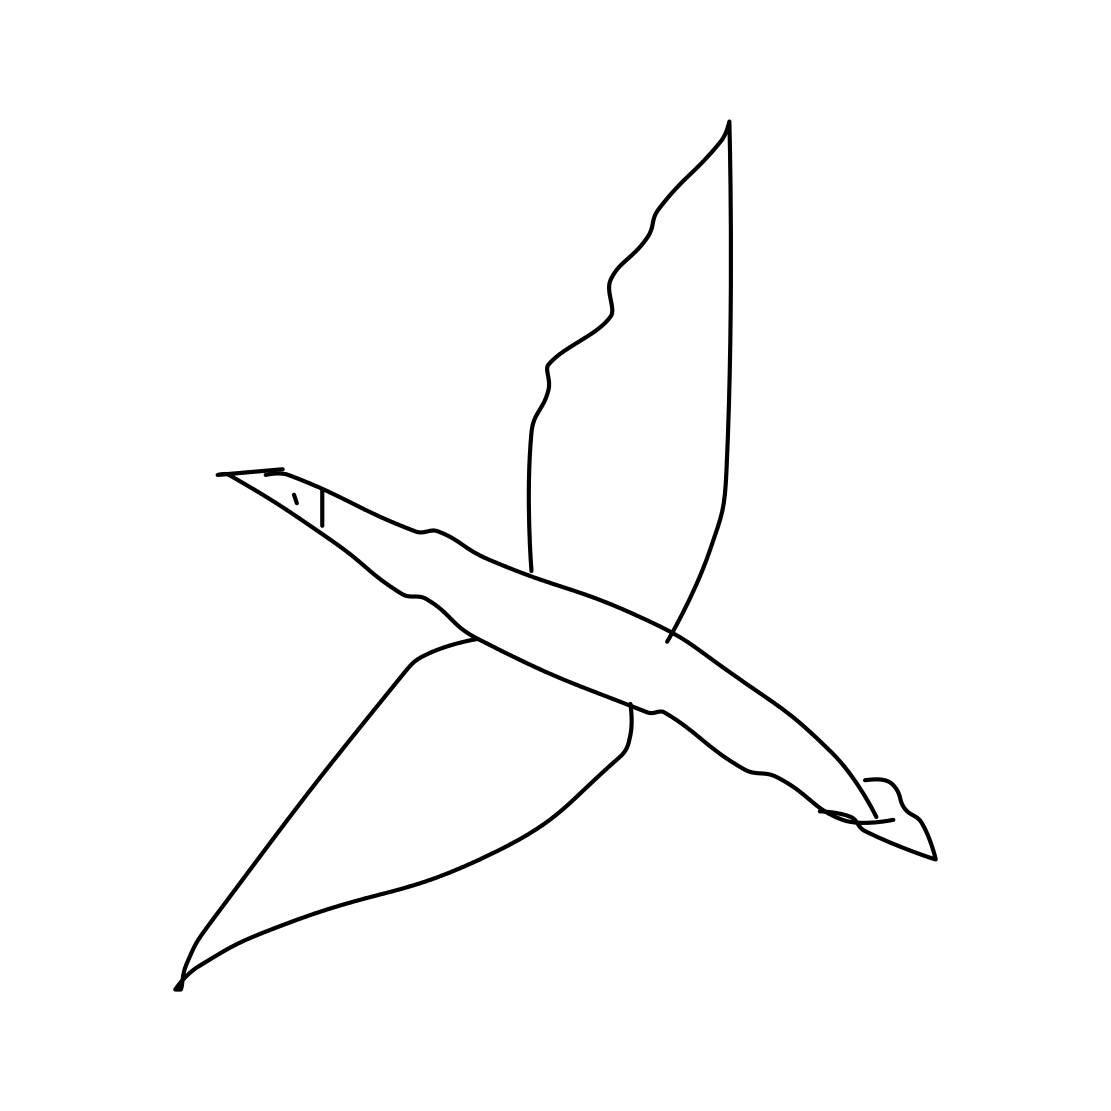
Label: flying bird